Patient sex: M
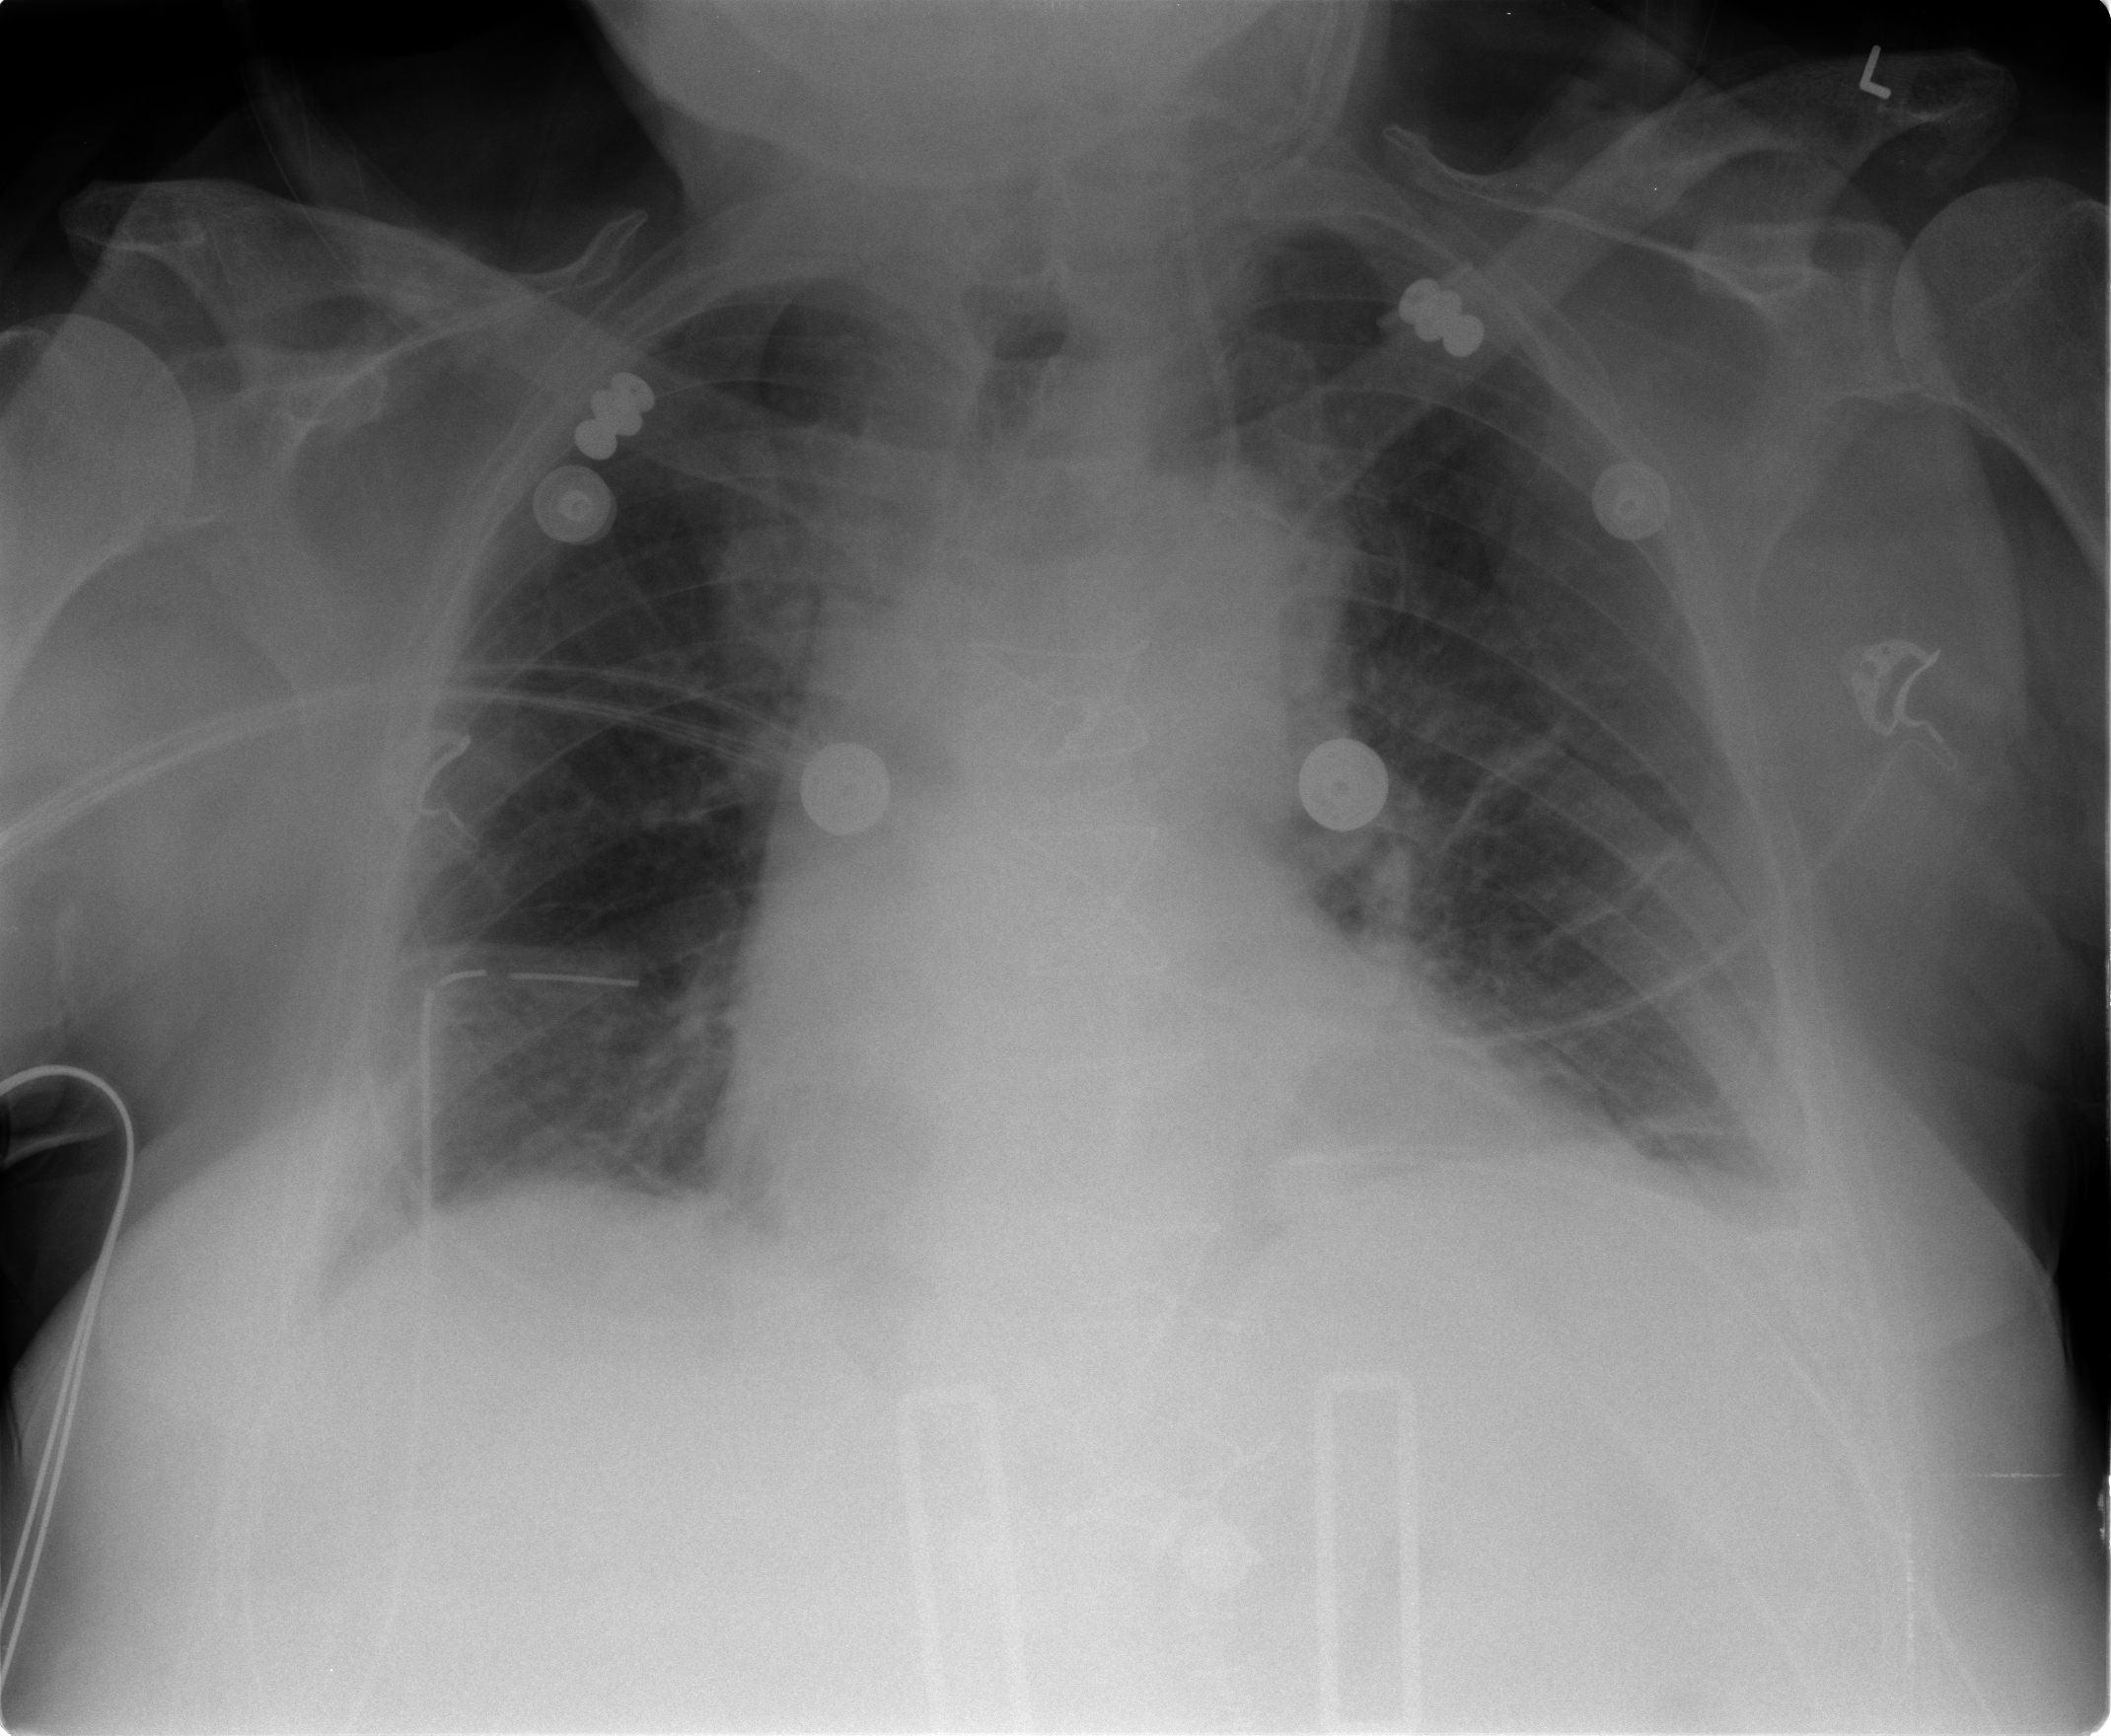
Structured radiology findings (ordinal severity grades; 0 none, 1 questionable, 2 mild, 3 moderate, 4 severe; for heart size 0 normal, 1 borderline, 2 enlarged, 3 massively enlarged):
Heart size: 1
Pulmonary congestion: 1
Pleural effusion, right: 0
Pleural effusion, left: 1
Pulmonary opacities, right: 0
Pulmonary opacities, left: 0
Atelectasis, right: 2
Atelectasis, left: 2